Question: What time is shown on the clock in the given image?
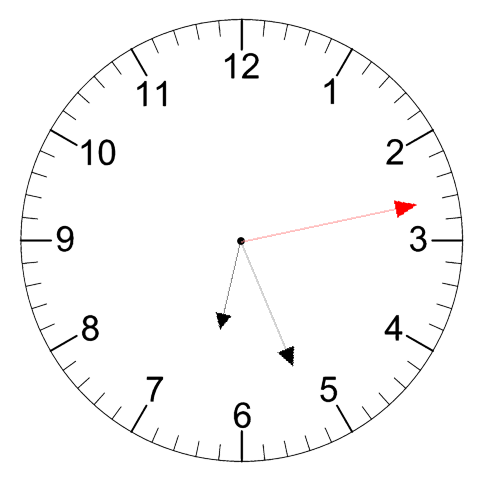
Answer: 06:26:13